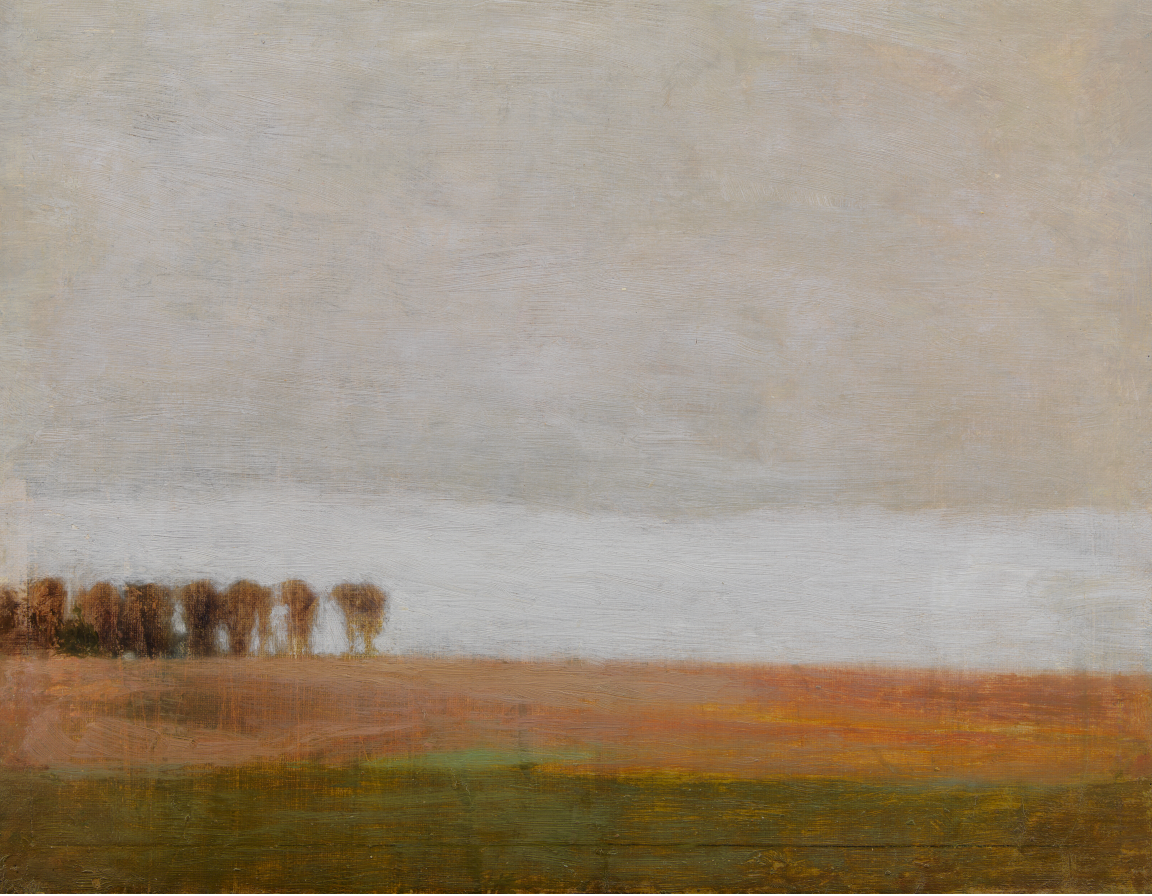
landscape painting, wide, overcast daylight, cluster of bare autumn trees at very low horizon above wide orange ploughed field green strip in foreground pale grey overcast sky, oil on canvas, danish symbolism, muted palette